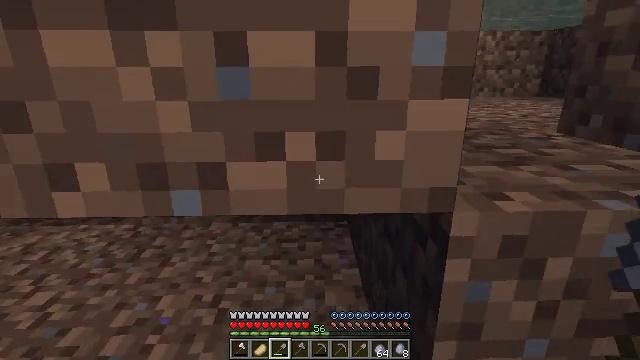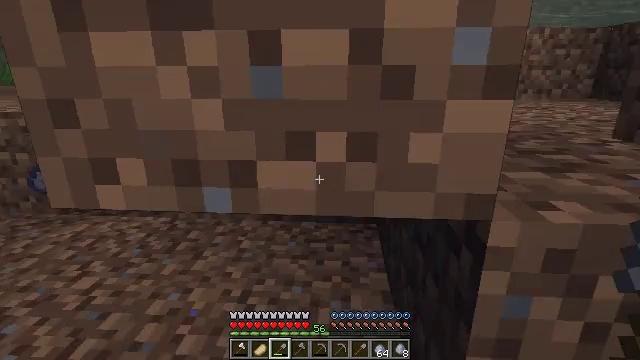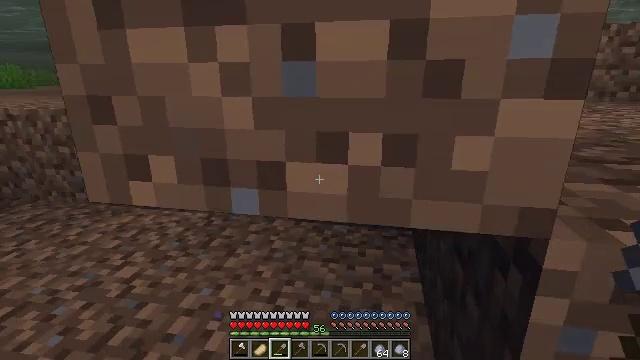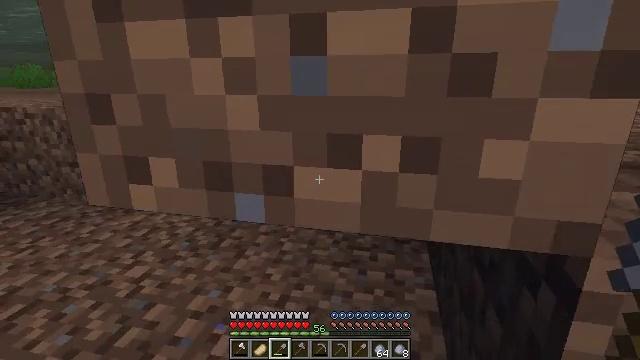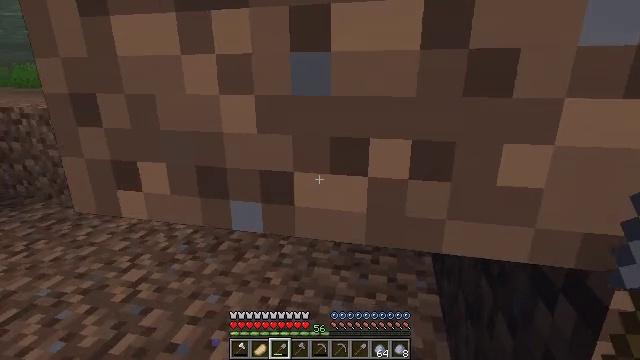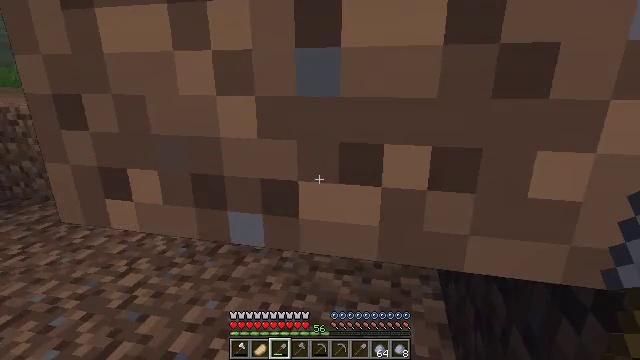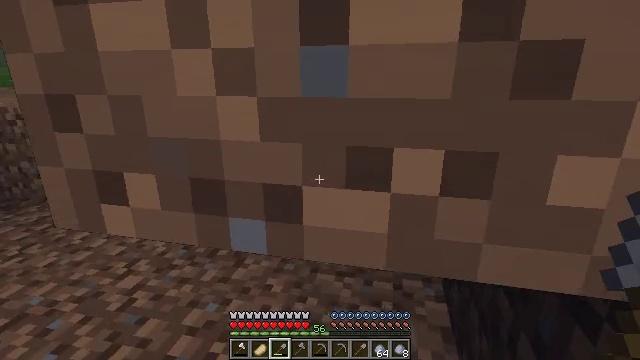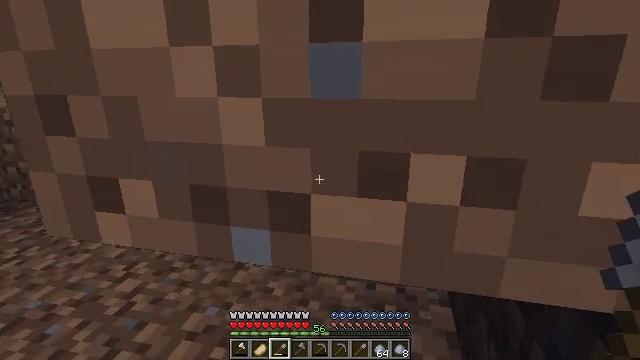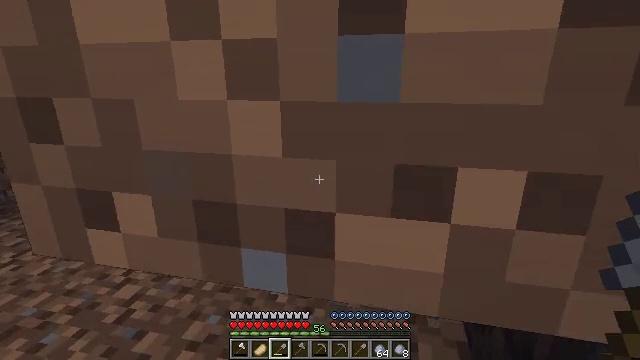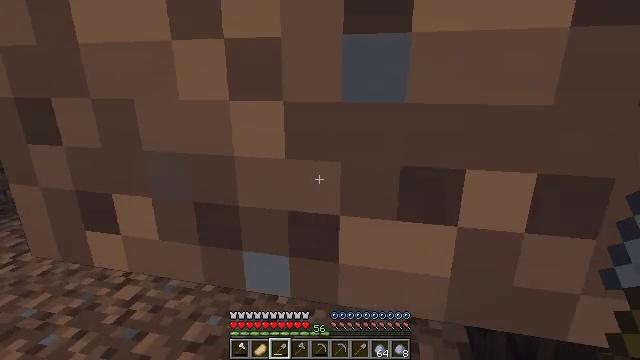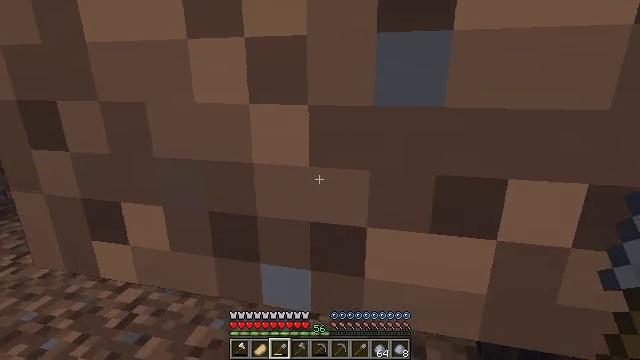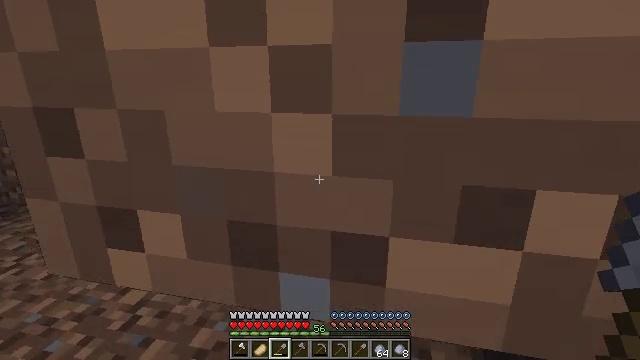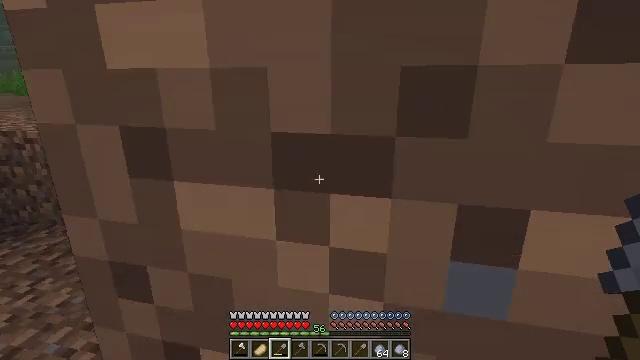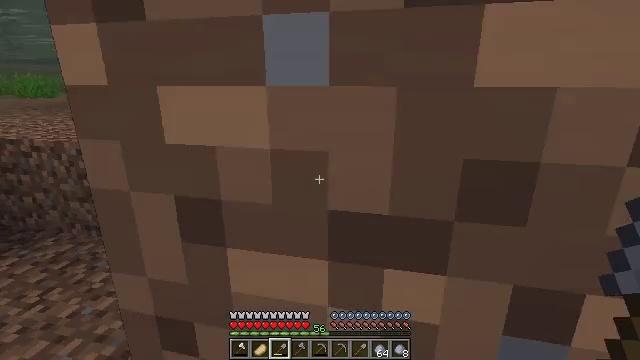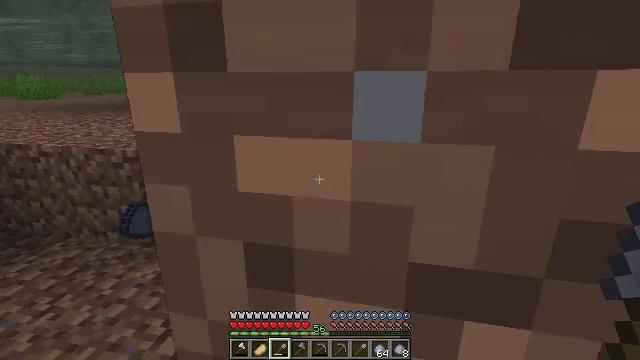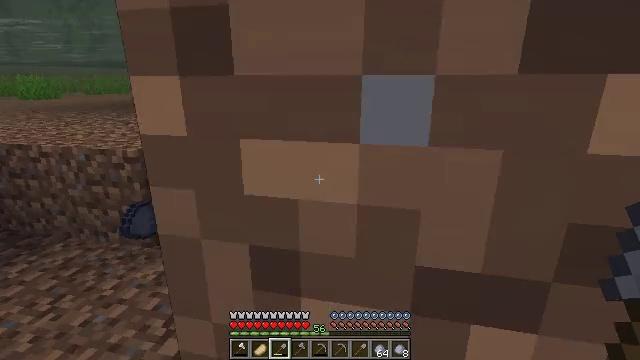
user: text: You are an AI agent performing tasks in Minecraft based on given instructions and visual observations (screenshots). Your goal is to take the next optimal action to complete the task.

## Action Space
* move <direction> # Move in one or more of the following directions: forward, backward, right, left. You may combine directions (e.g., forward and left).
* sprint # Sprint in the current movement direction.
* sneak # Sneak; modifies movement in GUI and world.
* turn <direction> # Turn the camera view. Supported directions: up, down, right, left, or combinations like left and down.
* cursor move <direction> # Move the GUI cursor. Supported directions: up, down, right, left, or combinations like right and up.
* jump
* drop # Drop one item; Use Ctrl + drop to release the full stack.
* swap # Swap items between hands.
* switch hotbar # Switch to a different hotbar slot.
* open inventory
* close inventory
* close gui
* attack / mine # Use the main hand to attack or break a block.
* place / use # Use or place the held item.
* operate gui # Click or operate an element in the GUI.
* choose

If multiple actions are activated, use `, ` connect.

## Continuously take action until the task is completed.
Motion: motion action
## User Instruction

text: Clear the seagrass to get an item.
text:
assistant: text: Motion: move forward and move left, sneak, turn left
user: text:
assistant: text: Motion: move forward and move left, sneak, turn left
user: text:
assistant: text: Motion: move forward and move left, sneak, turn left
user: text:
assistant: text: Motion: move forward and move left, sneak
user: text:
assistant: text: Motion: move forward and move left, sneak
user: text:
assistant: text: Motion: move forward and move left, sneak
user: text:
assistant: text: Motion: move forward and move left, sneak
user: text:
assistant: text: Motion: move forward and move left, sneak
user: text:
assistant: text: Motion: move forward and move left, sneak
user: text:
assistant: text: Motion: move forward and move left
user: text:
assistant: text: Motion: move forward and move left
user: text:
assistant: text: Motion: move forward and move left
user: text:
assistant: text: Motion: move forward and move left
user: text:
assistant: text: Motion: move forward and move left
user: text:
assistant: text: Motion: move forward and move left
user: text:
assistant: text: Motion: move left
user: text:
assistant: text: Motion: move left
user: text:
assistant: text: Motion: move left
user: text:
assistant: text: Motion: move left
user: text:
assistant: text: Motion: move forward and move left, turn right
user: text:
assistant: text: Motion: move forward and move left, turn right
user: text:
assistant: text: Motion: move forward and move left
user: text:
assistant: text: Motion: move forward and move left
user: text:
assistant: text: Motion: move forward and move left
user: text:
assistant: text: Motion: move forward and move left, turn right
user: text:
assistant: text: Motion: move forward and move left, turn right and down
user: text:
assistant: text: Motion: move forward and move left, turn right and down
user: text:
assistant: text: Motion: move forward and move left, turn right and down
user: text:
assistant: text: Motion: move forward, turn right
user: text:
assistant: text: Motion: move forward